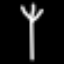
Label: fork